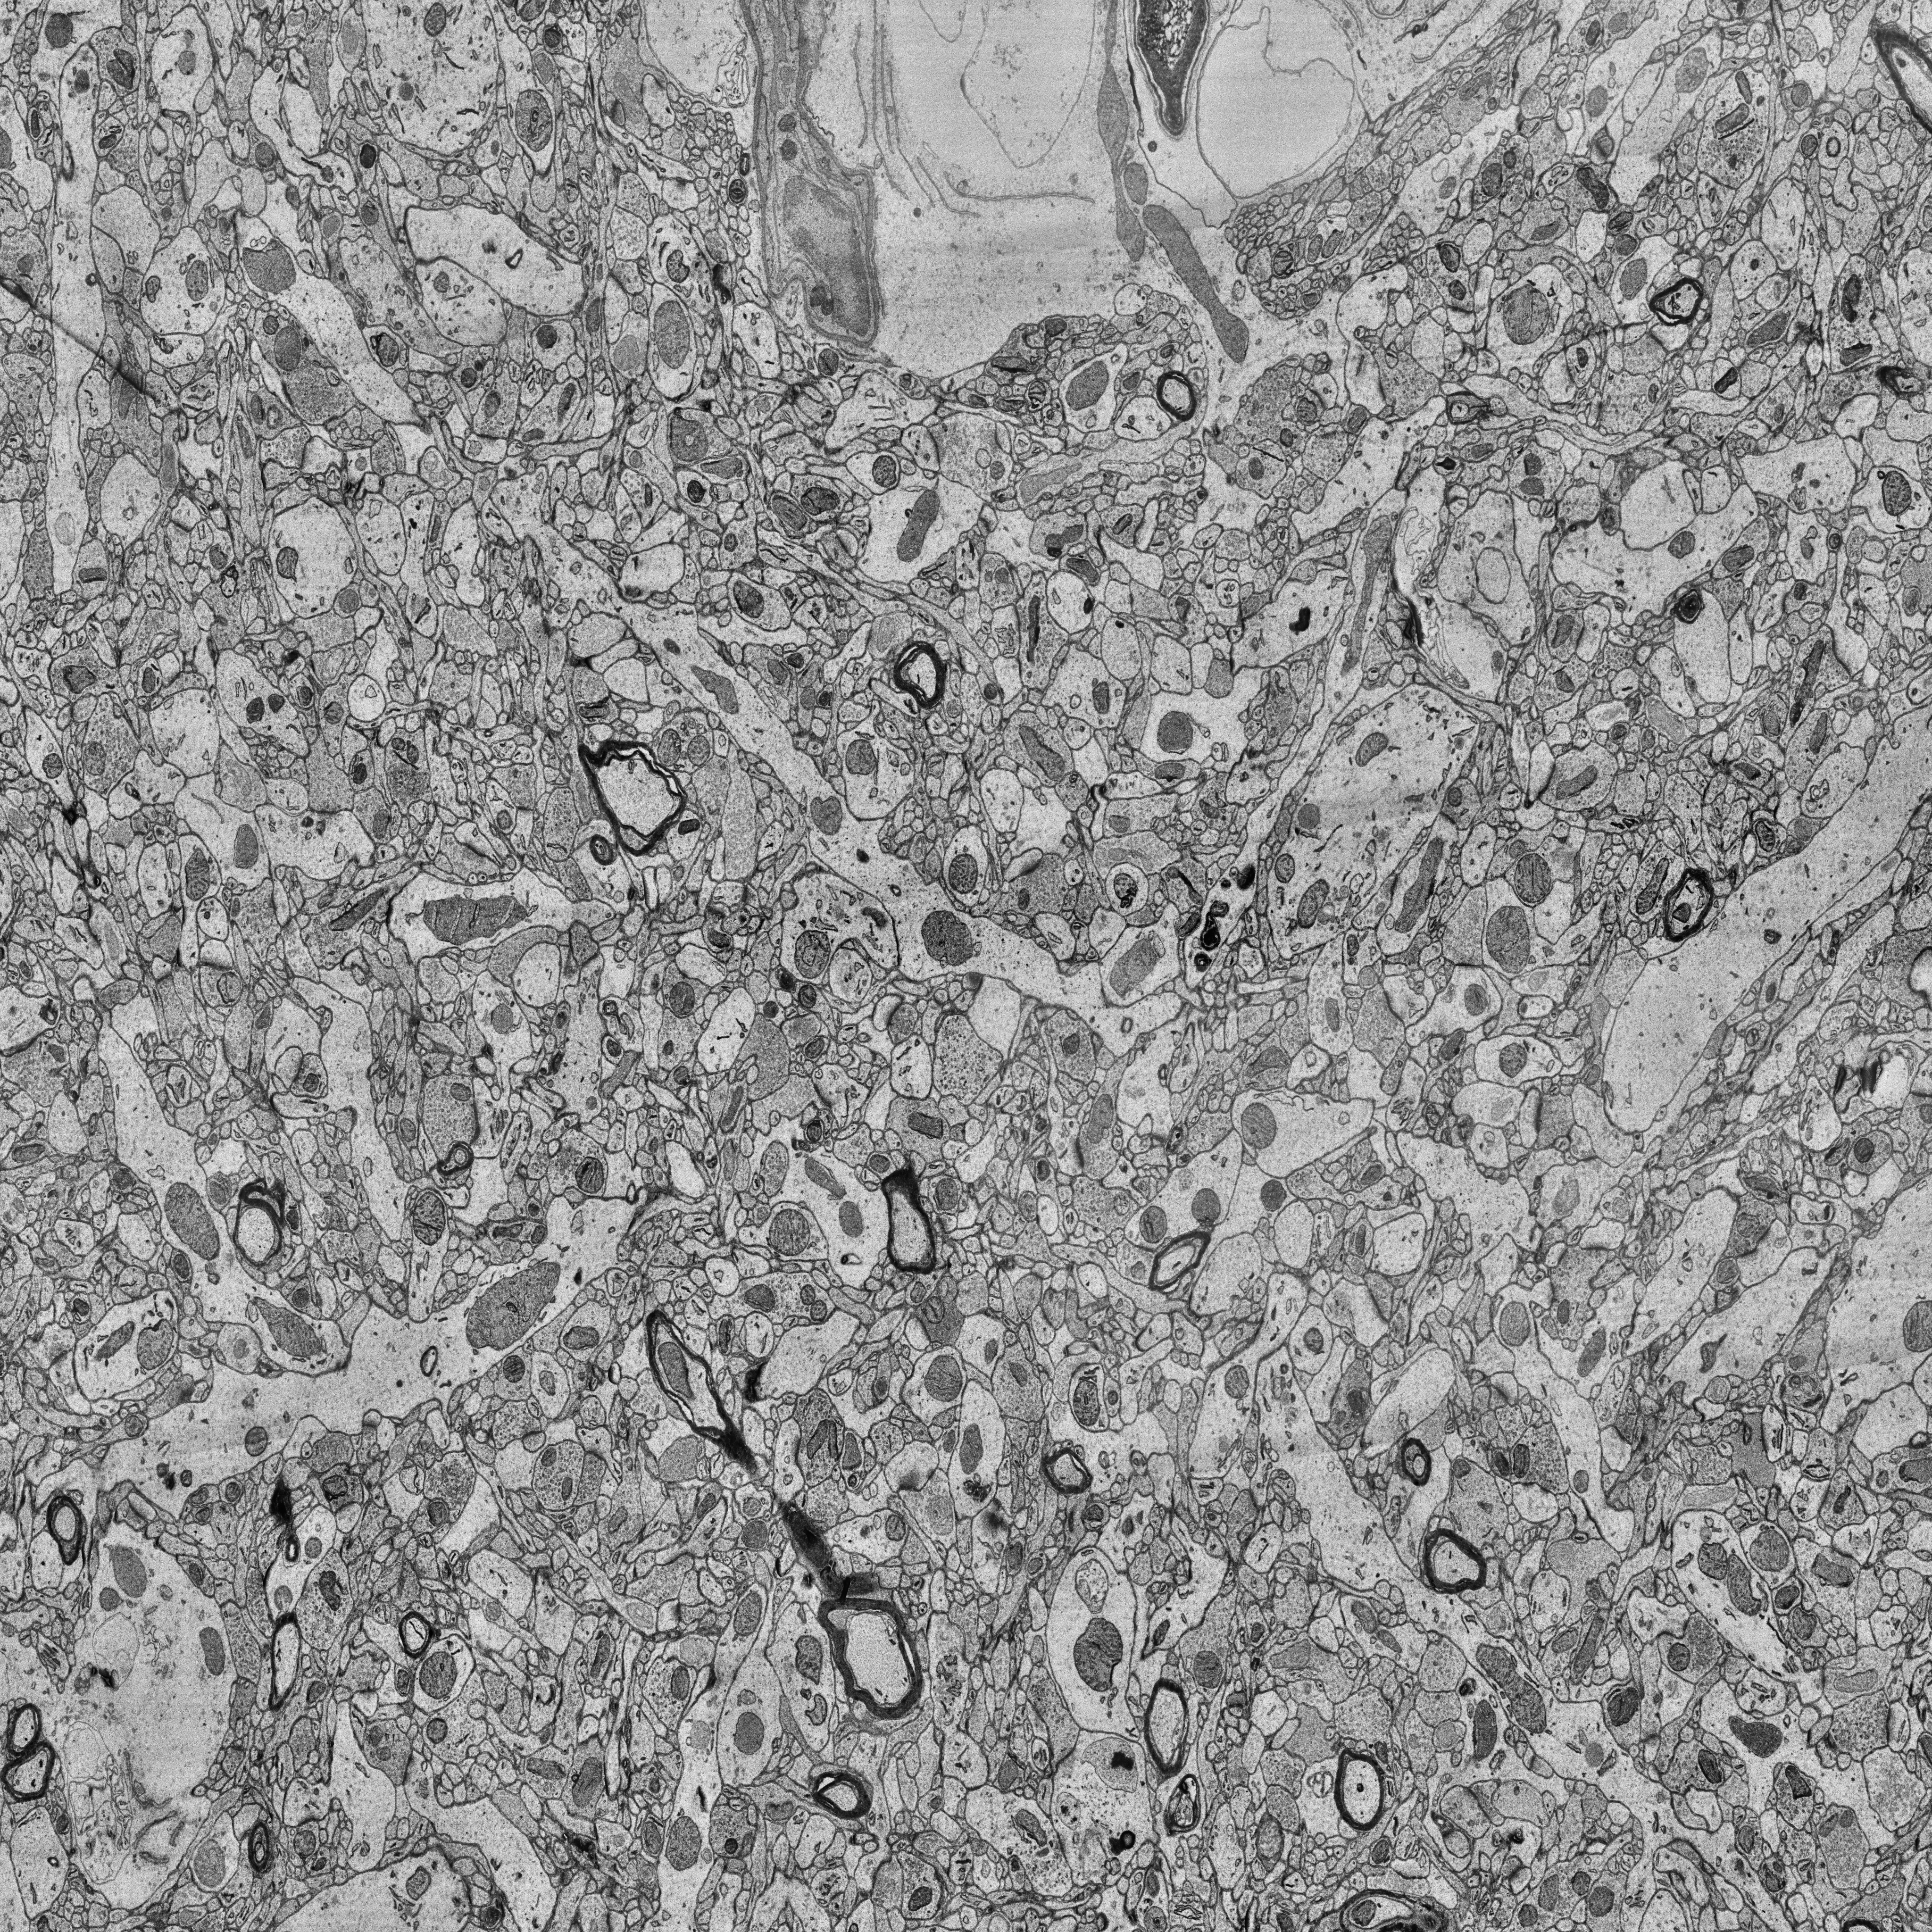
Electron microscopy slice of human cortex tissue
Slice depth (z): 20
Mitochondria instances in slice: 497